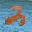
Label: 2